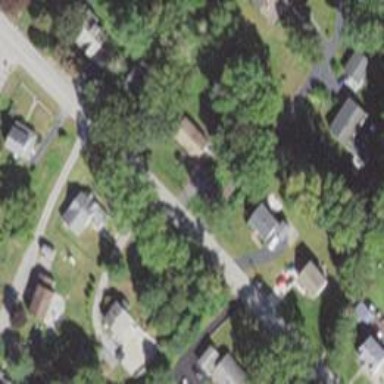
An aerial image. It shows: Residential driveway serving as service road.